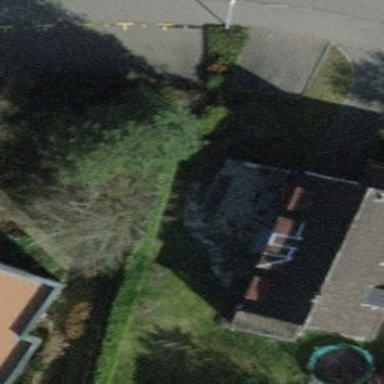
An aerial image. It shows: Balcony as part of building.